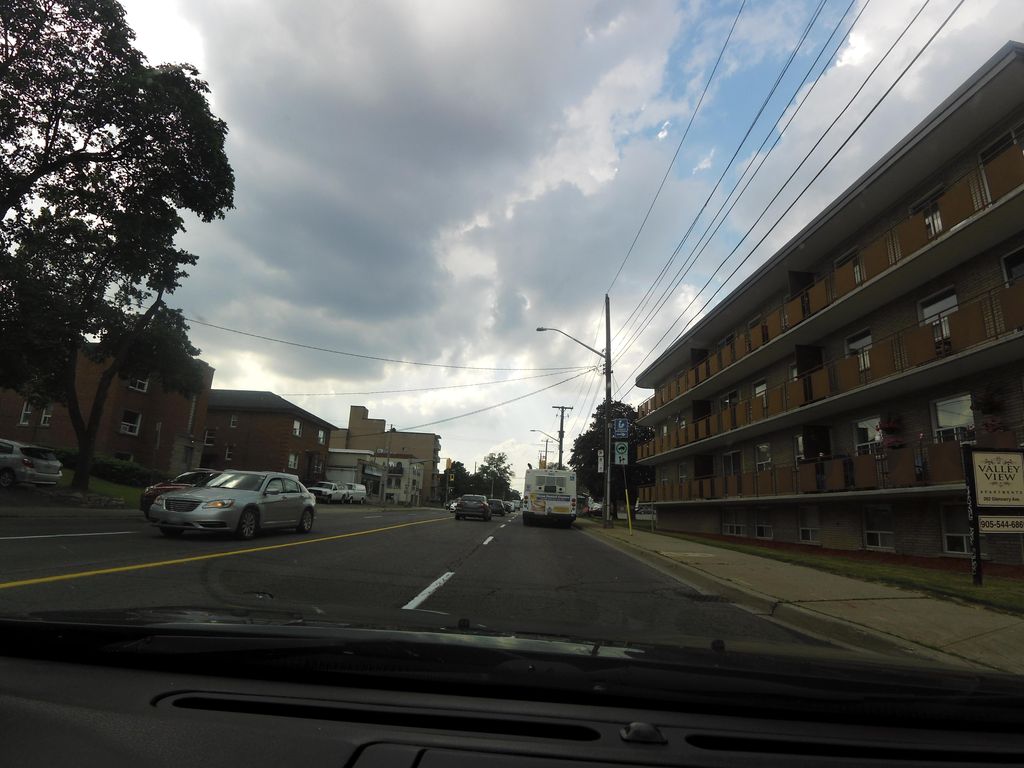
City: hamilton